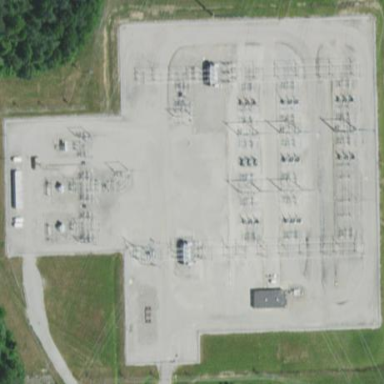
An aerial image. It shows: Fenced power substation at the transmission level.